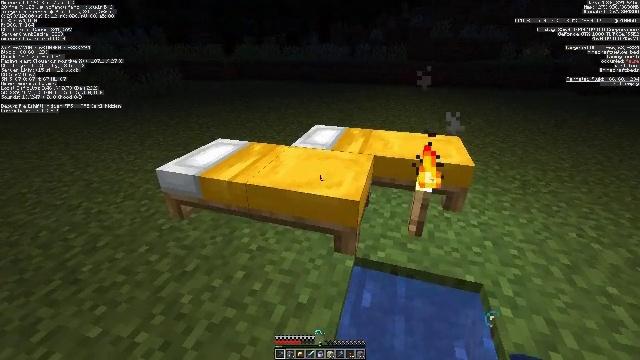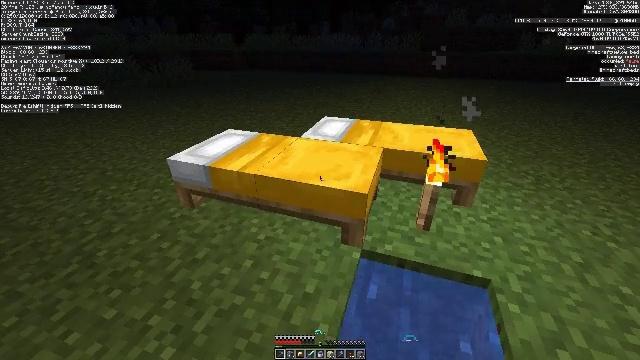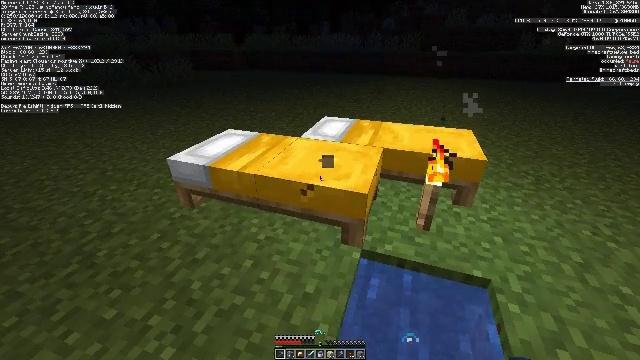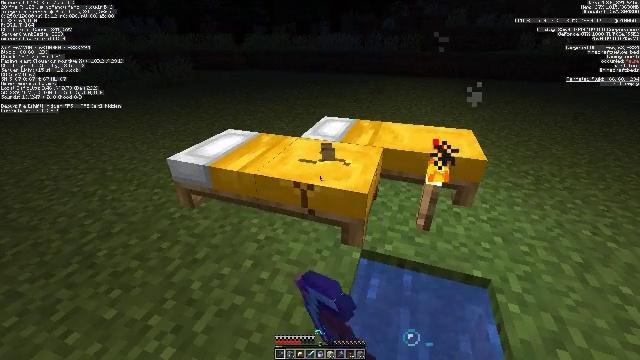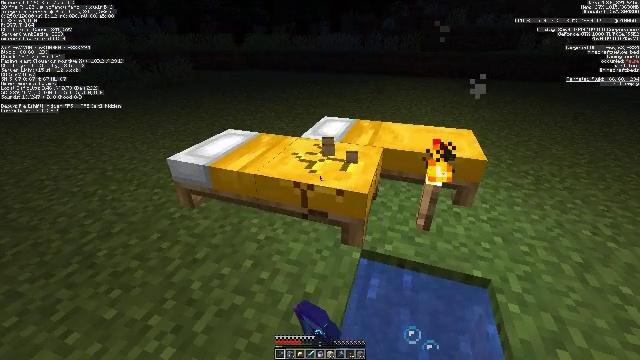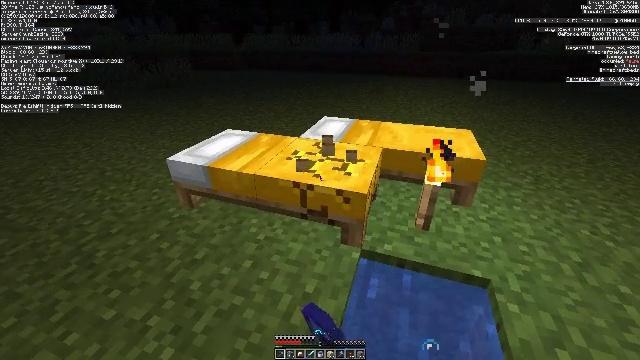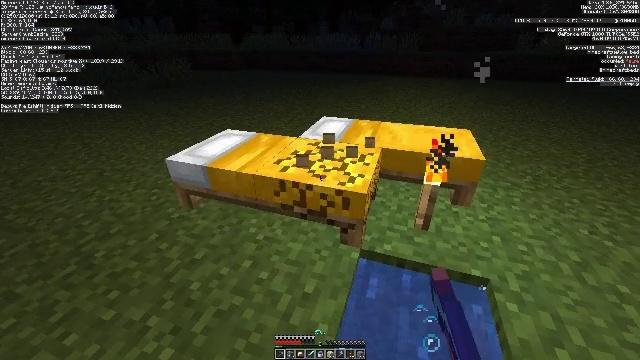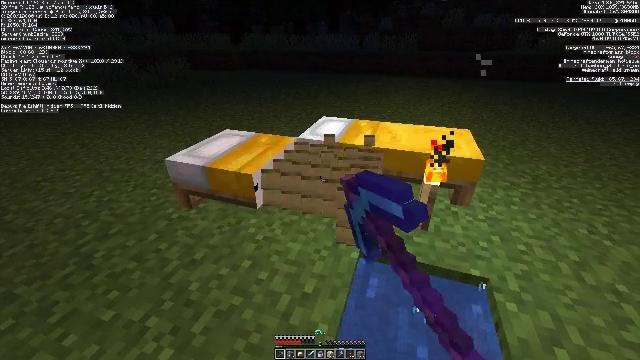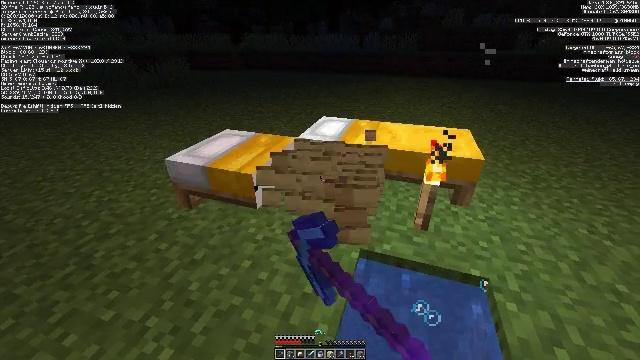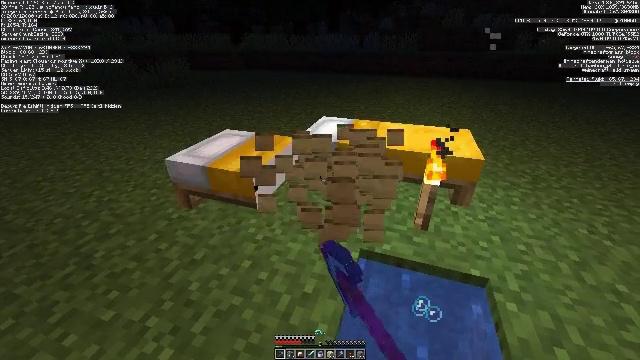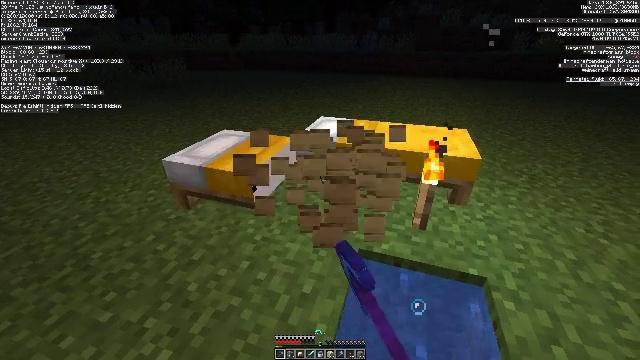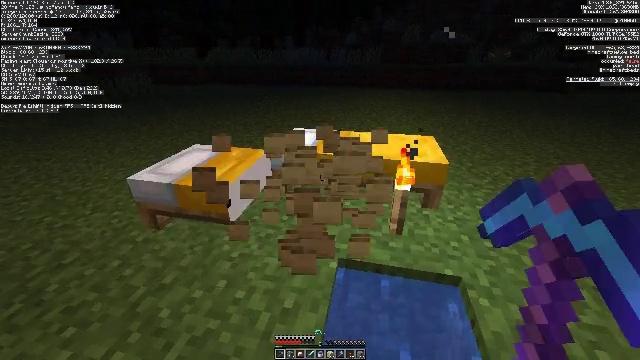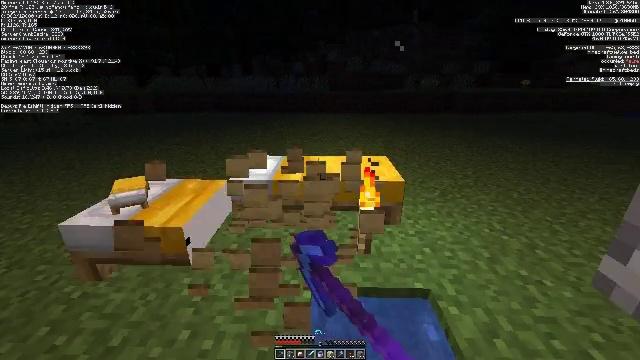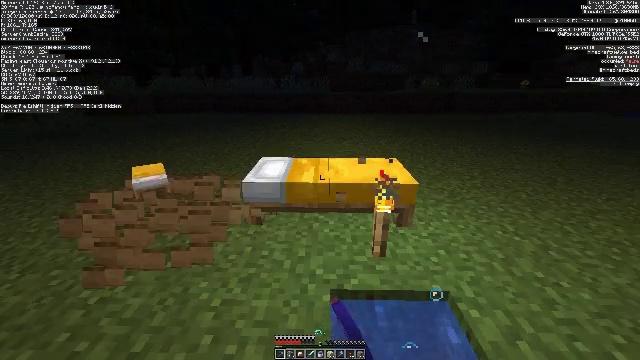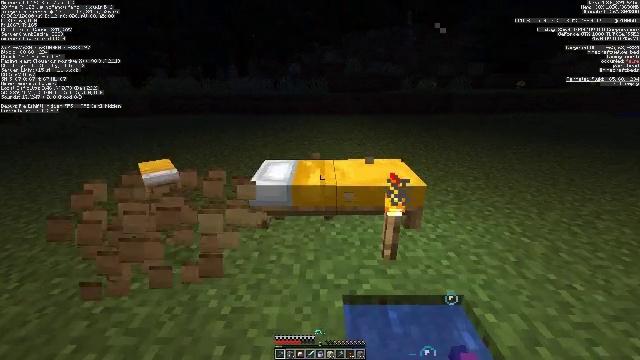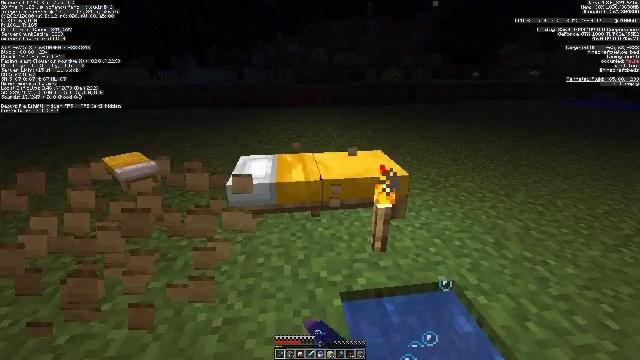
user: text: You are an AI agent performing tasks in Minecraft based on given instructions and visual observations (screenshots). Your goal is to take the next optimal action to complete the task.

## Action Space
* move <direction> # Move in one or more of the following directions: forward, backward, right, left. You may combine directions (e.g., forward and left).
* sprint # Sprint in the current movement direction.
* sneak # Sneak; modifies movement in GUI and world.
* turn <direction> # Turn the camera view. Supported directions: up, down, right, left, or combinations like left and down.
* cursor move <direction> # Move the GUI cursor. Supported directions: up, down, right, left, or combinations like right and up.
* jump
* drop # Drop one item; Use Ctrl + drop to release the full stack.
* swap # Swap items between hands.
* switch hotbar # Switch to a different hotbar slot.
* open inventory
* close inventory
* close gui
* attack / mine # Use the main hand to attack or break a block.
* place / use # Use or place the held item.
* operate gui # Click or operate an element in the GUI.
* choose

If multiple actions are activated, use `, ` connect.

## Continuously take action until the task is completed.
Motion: motion action
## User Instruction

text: Collect the yellow bed from its place.
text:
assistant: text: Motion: turn left and down
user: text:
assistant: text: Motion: attack / mine
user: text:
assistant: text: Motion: attack / mine
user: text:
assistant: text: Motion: attack / mine
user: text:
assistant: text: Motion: attack / mine
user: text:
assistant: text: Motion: attack / mine
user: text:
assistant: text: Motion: attack / mine
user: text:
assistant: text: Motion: attack / mine
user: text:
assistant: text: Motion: attack / mine
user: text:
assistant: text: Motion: attack / mine
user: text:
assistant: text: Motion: turn right and up, attack / mine
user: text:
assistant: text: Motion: move left, turn right and up, attack / mine
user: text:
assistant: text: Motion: move left, attack / mine
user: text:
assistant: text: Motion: move forward and move left, attack / mine
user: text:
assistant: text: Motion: move forward and move left, turn right and down, attack / mine
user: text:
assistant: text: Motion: turn right, attack / mine
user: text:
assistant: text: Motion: attack / mine
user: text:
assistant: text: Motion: attack / mine
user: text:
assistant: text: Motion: attack / mine
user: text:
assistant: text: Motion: attack / mine
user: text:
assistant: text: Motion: attack / mine
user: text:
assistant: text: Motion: attack / mine
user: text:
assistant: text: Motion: attack / mine
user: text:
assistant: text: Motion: attack / mine
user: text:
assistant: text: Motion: attack / mine
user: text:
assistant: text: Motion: no_op
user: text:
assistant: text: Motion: no_op
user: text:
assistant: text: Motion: no_op